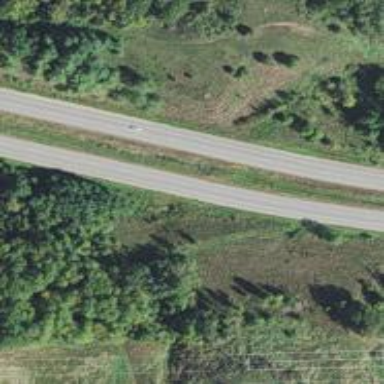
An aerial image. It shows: This image shows trunk highway that functions as expressway.